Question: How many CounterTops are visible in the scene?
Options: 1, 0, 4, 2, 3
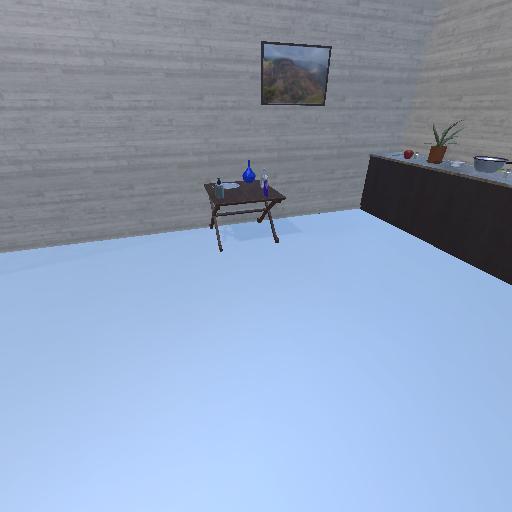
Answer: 1